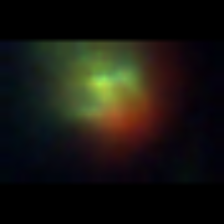
Taxon: NanoPlankton
Group: Other